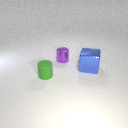
small green rubber cylinder in front of small purple metal cylinder